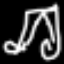
Label: pants